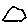
Label: hexagon